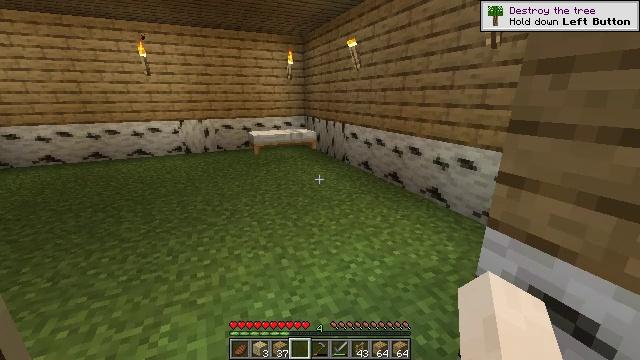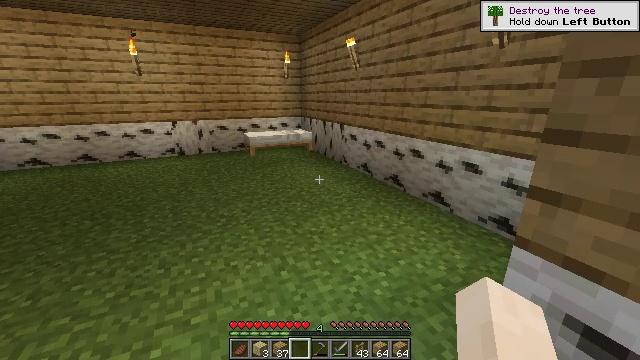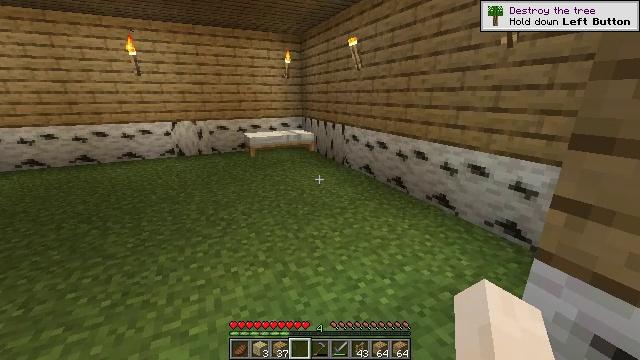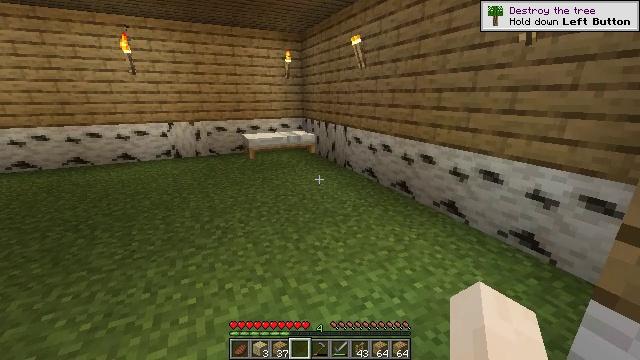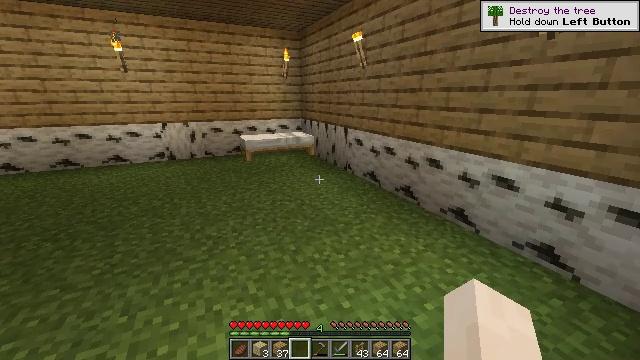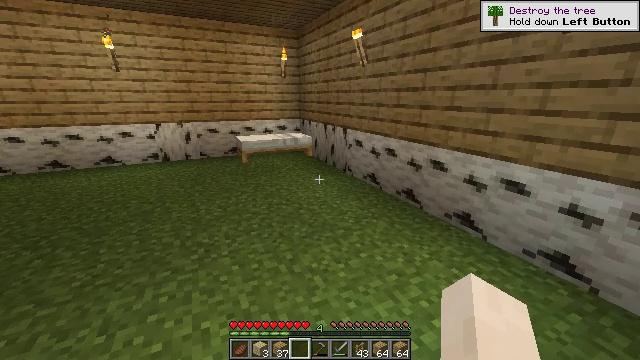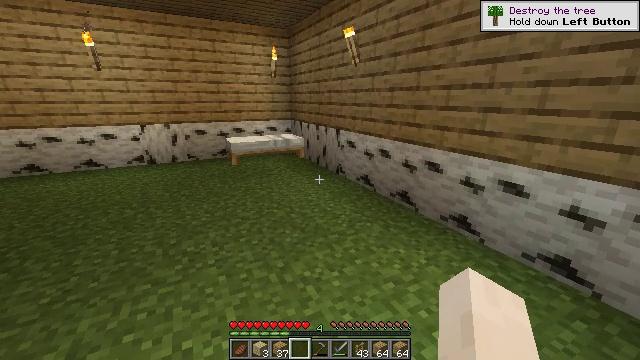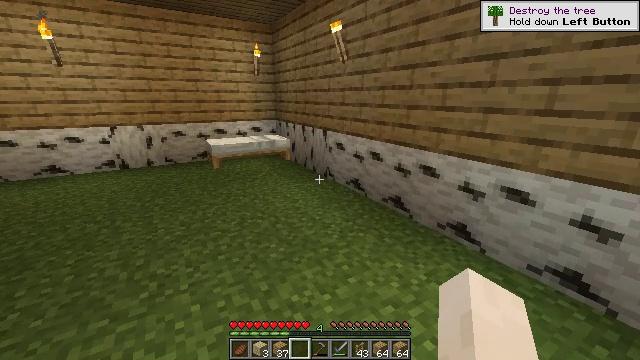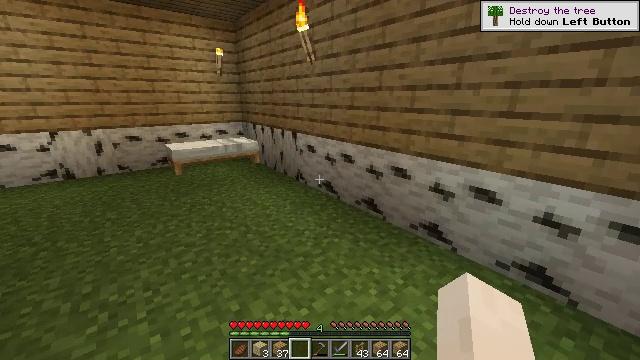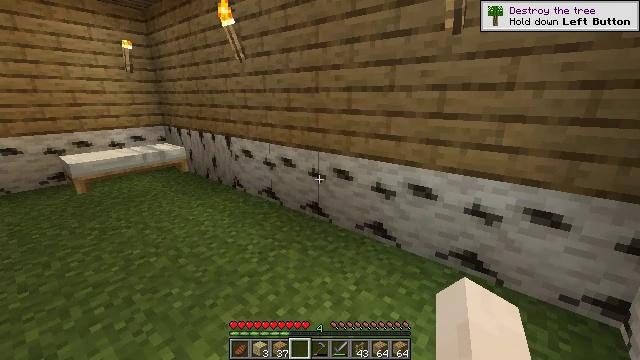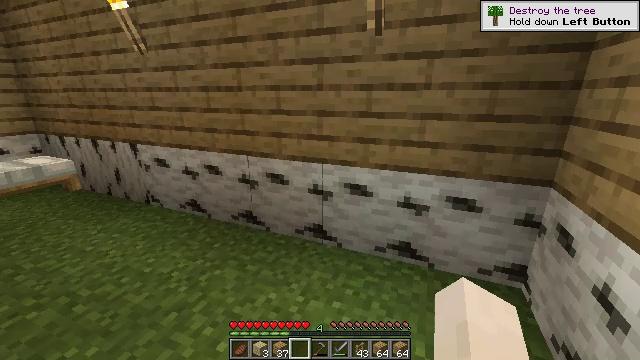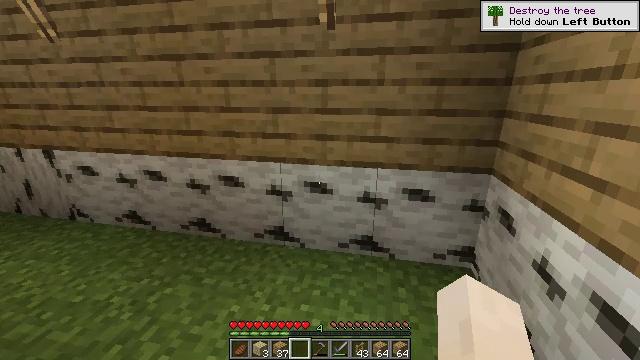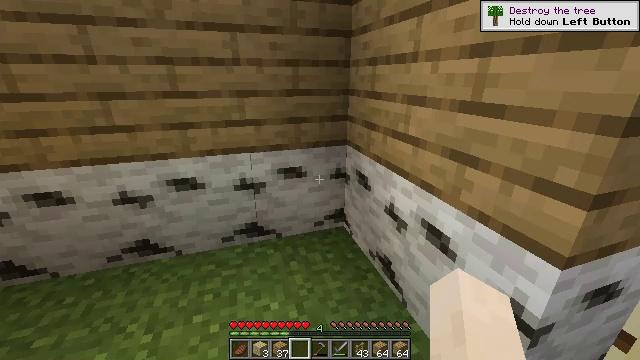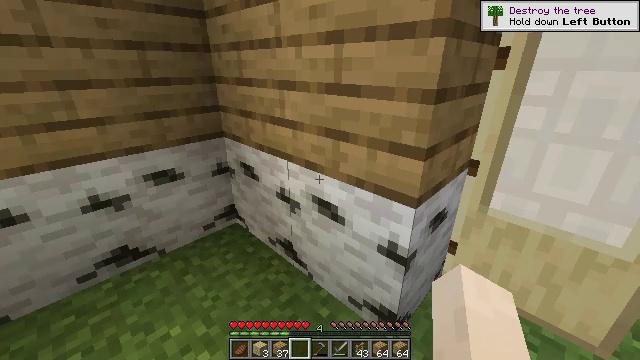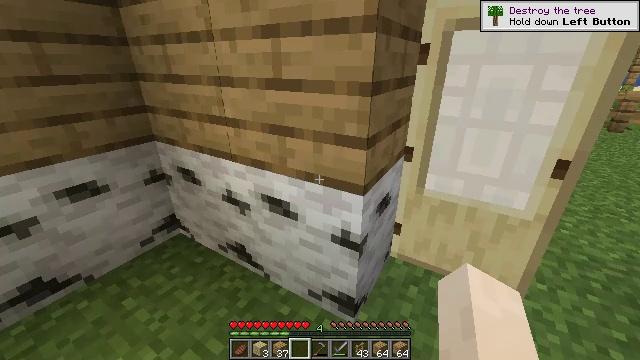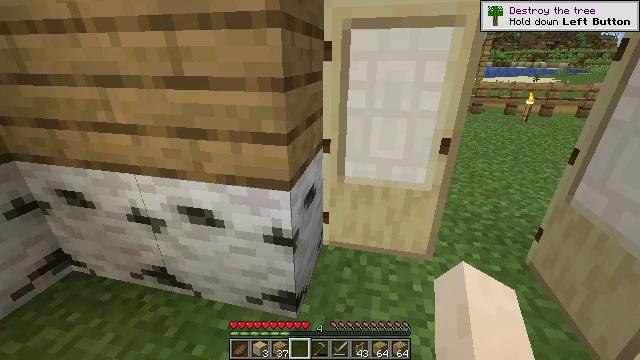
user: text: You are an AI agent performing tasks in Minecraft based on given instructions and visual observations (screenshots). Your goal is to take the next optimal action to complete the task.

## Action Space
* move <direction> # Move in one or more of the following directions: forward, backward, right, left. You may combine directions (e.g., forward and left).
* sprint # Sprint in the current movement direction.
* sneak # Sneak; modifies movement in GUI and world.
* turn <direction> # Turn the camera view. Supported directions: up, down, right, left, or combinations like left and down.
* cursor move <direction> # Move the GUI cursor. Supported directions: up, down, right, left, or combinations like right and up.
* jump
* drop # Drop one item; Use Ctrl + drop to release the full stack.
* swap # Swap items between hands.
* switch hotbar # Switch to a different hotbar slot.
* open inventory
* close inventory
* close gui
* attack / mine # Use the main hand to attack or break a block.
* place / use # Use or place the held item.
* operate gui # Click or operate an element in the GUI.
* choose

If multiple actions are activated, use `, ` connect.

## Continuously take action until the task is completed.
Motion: motion action
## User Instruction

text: Make an oak slab in the crafting table using planks.
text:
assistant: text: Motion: move forward, turn right
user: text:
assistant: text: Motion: move forward
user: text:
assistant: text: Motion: move forward
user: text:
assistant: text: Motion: move forward
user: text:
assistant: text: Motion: move forward
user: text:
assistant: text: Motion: move forward, turn right
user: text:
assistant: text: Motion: move forward, turn right
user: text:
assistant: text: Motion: move forward, turn right
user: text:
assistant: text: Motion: move forward, turn right
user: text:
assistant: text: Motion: turn right
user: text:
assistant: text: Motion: turn right
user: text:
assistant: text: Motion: turn right and down
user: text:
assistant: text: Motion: turn right and down
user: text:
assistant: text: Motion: turn right
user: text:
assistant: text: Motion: turn right
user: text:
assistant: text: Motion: turn right
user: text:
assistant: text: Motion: turn right
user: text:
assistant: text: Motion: turn right
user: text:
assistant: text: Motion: no_op
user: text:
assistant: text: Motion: no_op
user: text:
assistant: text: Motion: no_op
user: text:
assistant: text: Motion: turn right and up
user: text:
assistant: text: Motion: no_op
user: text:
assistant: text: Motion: turn right
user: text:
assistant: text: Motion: turn right and up
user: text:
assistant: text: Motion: turn right and up
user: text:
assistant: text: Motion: turn right and up
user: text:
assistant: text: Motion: no_op
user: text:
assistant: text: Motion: no_op
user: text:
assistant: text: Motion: no_op